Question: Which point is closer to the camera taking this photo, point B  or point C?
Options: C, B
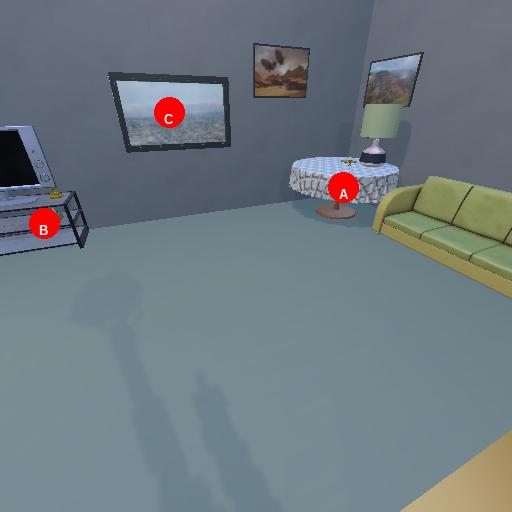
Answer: C